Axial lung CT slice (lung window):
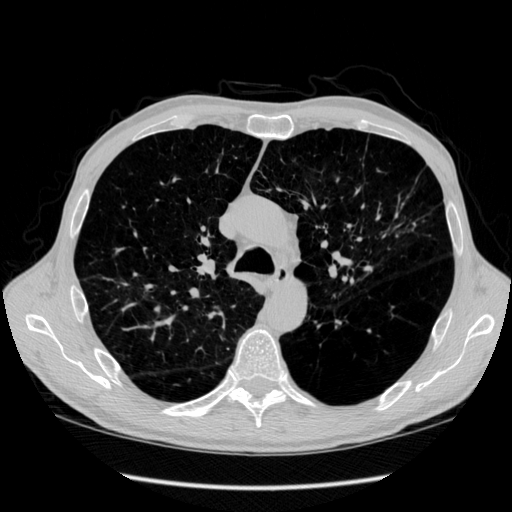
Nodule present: no